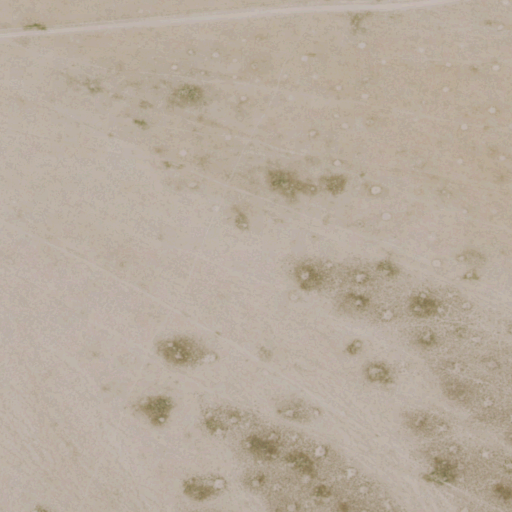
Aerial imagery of valley in Nevada named Antelope Valley containing only shrub